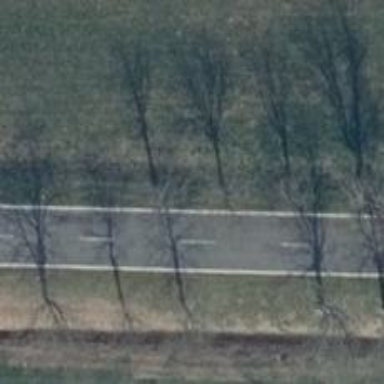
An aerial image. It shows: Row of broadleaved trees.